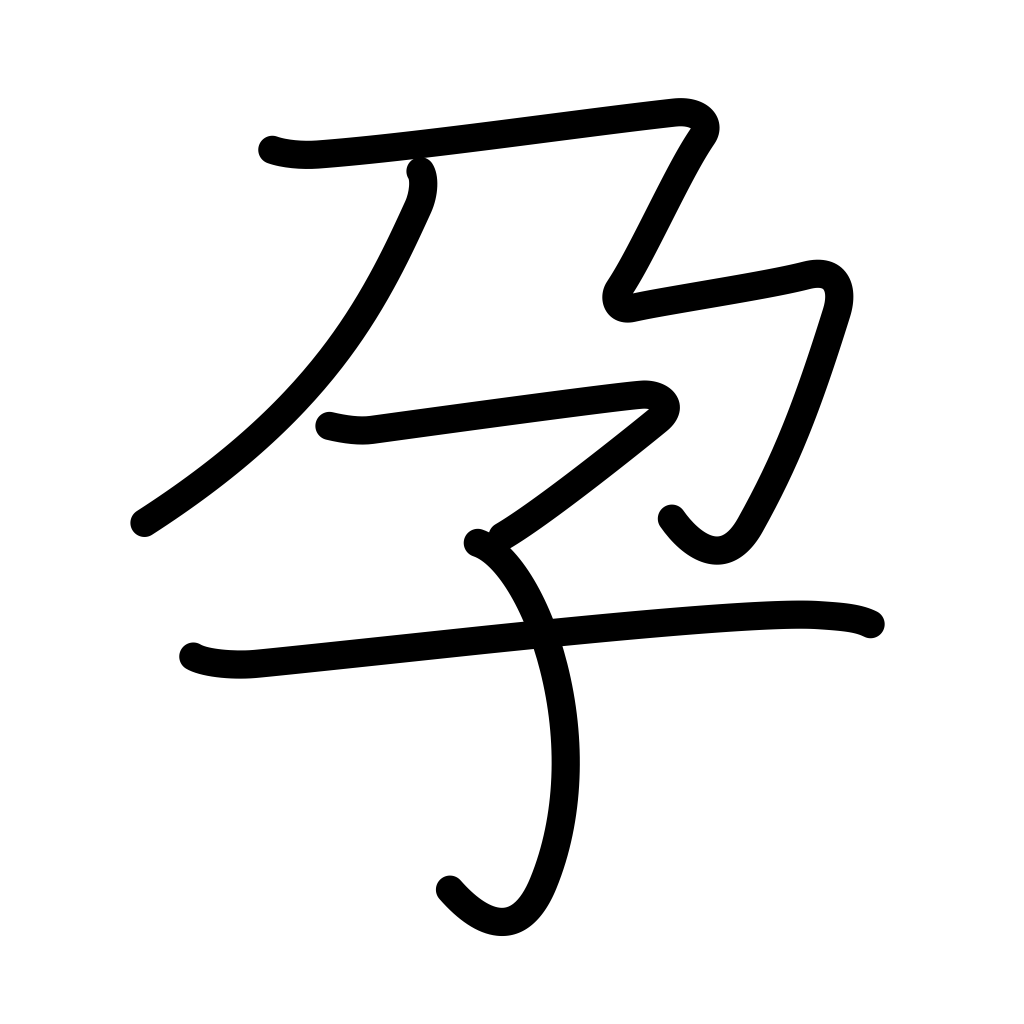
Meaning: become pregnant